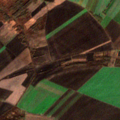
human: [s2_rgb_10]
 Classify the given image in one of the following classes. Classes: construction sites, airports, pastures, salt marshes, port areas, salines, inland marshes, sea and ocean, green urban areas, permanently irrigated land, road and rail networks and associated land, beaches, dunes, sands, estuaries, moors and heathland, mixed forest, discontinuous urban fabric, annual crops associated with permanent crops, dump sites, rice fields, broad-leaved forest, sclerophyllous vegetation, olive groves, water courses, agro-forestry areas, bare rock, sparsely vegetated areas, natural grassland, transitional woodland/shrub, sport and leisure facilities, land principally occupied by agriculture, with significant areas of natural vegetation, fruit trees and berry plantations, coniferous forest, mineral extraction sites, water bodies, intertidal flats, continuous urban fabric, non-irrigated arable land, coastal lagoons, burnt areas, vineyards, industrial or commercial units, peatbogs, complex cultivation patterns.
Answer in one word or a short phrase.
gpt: non-irrigated arable land, transitional woodland/shrub